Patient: sex F, age 56
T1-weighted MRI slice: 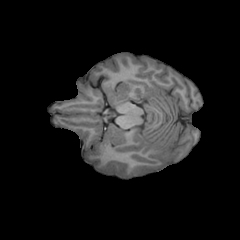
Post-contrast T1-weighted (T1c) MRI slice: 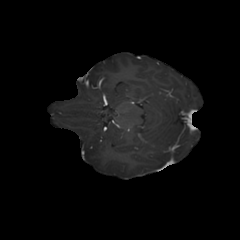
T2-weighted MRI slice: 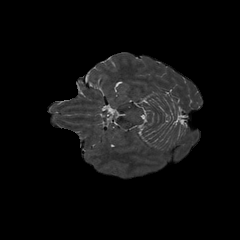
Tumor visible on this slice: no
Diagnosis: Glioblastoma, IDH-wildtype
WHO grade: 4